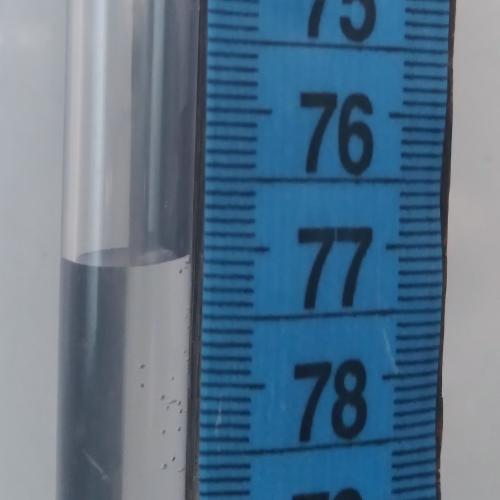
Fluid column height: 77.1 cm